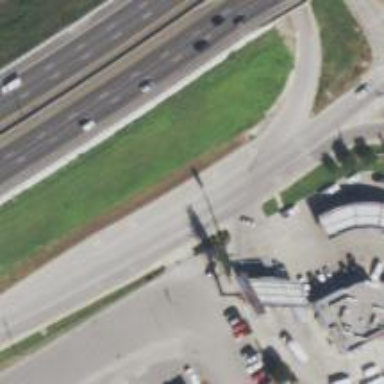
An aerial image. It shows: Secondary road with frontage road.